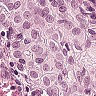
Metastatic tissue present: yes